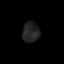
Tissue: skin
Cell type: Myeloid cells
Senescence score: 0.7374
Nuclear area (px): 340
Mean DAPI intensity: 35.612